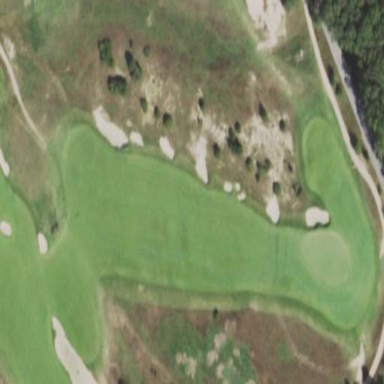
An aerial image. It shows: Golf fairway in the image.